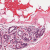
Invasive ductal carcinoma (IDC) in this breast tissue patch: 0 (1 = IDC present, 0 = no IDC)